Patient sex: F
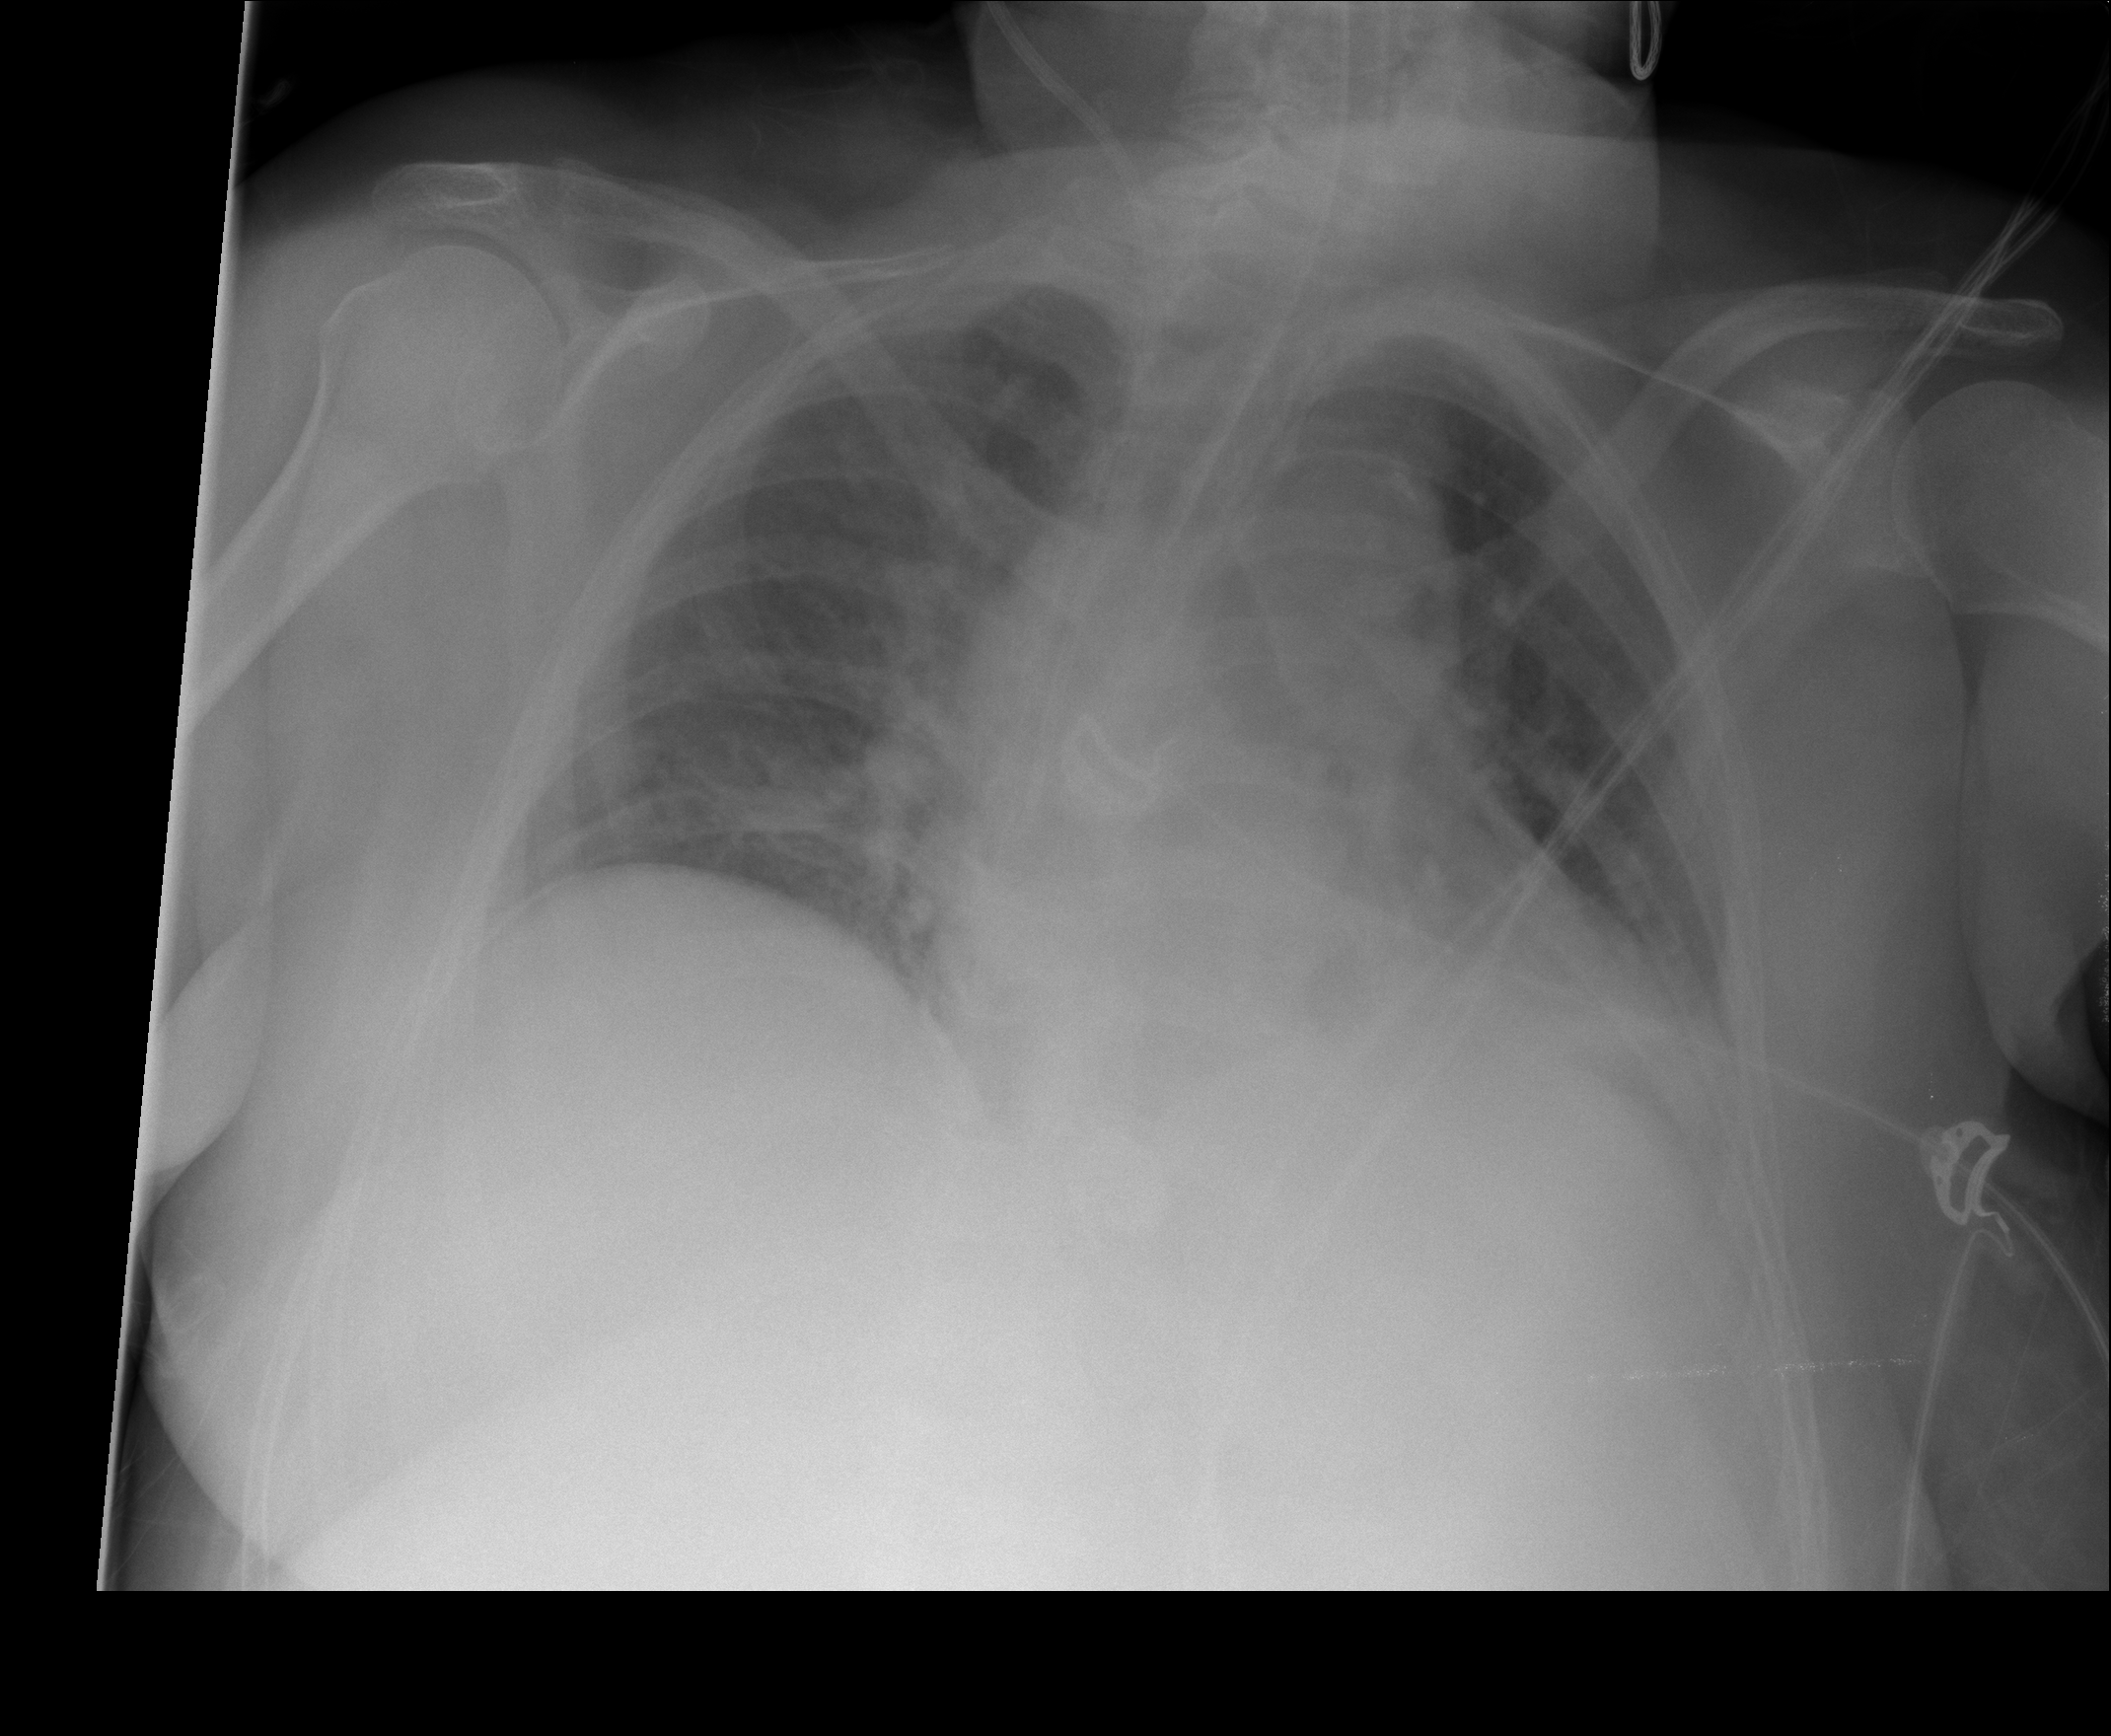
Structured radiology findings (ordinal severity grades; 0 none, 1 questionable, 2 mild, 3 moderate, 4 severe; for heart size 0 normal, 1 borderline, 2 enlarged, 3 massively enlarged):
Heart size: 0
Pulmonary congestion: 2
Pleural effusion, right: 0
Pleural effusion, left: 2
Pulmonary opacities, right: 2
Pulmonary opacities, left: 0
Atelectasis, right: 2
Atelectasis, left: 2